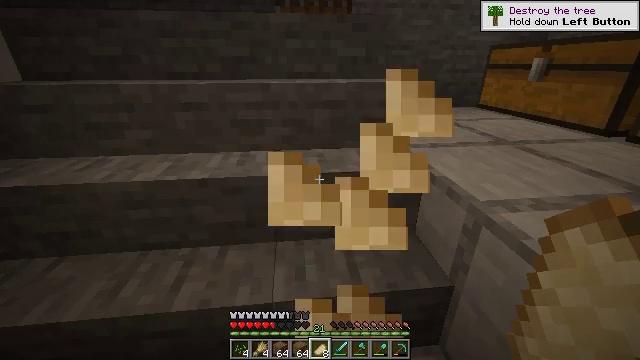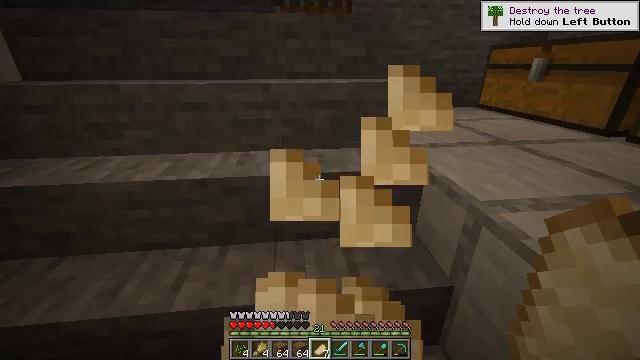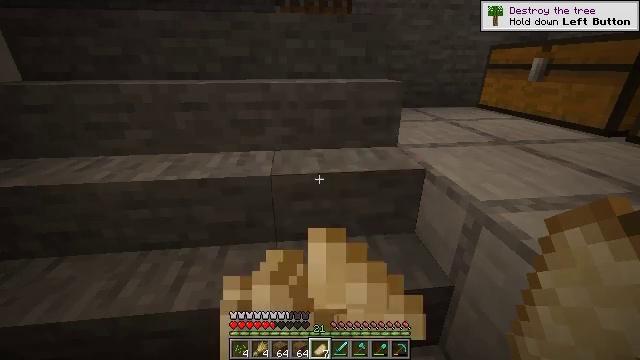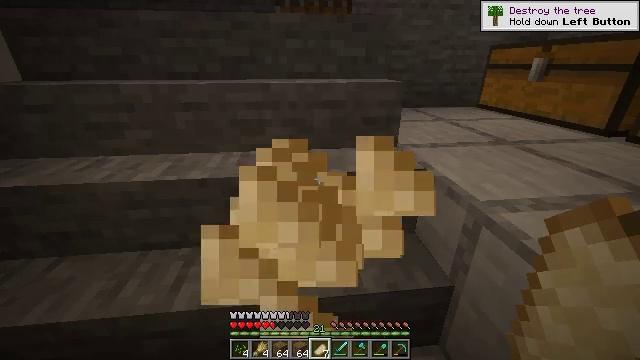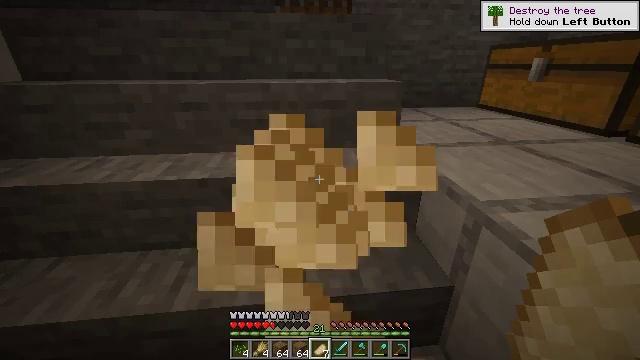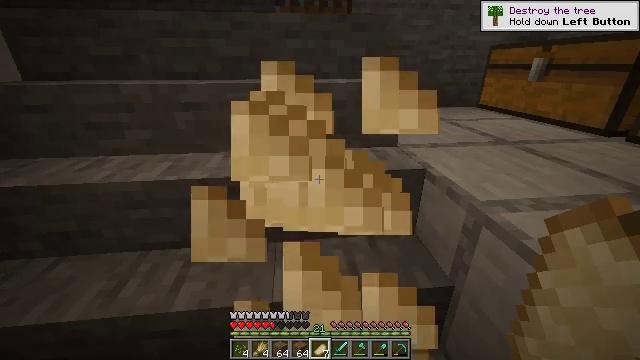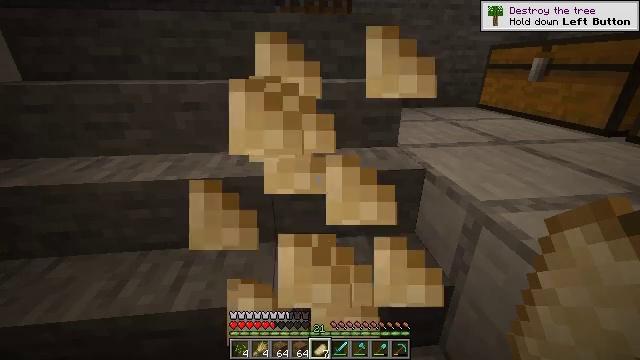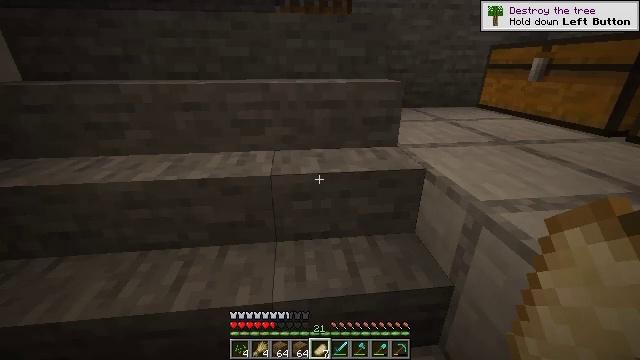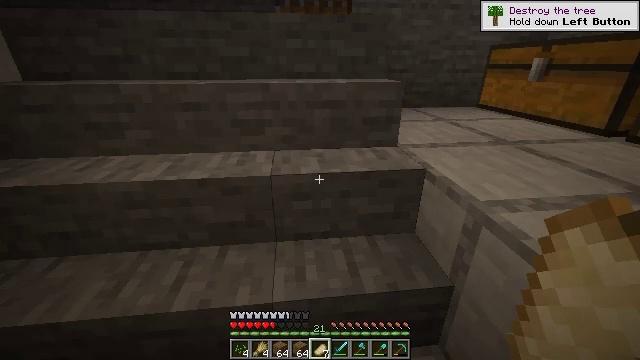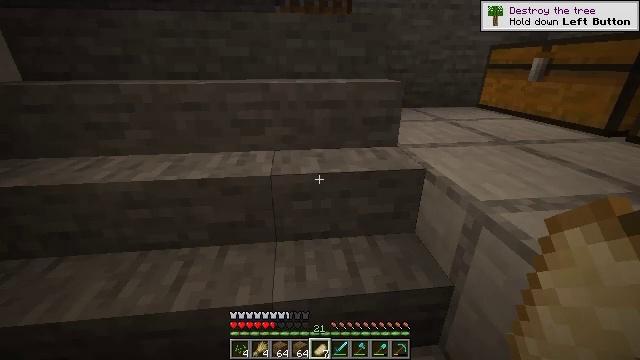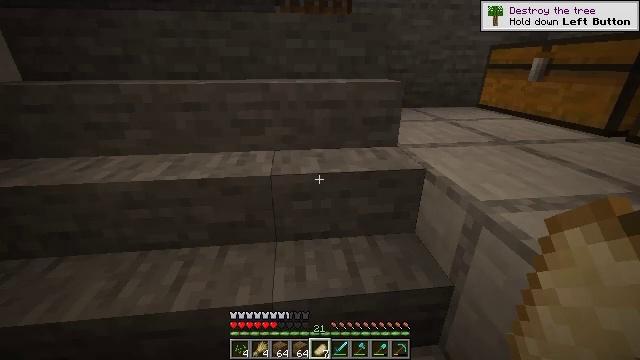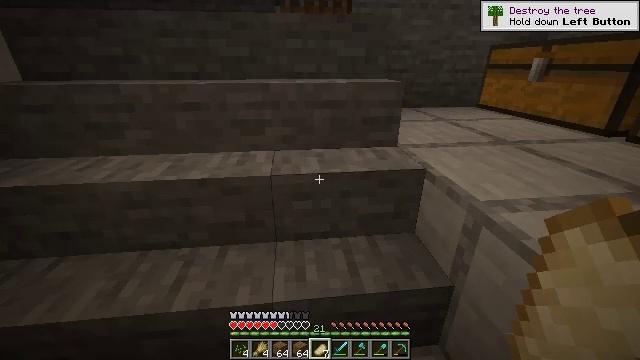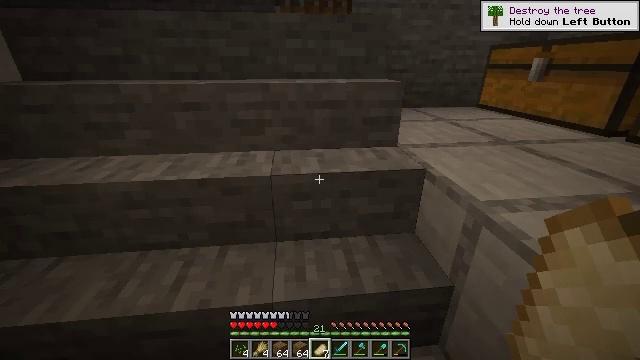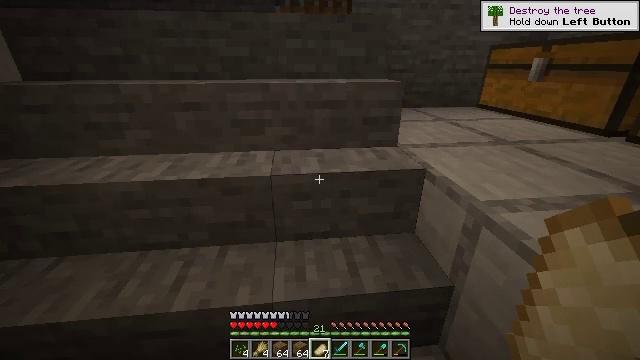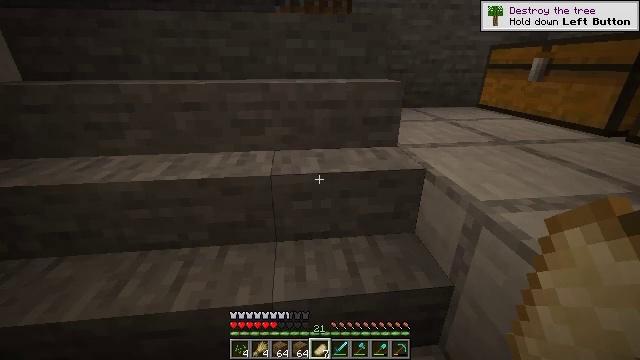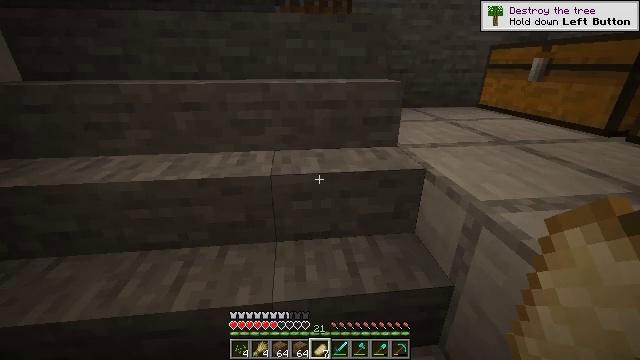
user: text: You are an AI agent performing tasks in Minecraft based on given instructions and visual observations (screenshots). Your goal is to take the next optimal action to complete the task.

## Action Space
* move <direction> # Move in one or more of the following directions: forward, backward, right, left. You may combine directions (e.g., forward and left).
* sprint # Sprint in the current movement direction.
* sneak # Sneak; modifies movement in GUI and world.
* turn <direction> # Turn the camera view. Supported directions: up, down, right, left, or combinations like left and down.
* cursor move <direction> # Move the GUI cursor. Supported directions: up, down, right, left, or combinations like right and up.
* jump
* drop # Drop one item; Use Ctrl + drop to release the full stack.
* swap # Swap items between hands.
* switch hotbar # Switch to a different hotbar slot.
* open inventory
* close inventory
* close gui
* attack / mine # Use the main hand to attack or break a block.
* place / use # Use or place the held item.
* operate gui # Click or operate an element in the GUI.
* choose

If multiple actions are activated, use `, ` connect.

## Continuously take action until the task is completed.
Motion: motion action
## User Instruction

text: Create a dispenser in the crafting table.
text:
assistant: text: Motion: use / place
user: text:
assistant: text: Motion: use / place
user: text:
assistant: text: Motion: use / place
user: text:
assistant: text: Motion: use / place
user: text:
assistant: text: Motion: use / place
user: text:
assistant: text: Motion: use / place
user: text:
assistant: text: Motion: use / place
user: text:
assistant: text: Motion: use / place
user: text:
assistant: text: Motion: use / place
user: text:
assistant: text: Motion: use / place
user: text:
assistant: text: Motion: use / place
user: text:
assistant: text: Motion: use / place
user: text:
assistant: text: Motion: use / place
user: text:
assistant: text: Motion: use / place
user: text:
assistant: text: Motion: use / place
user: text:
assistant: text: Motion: use / place
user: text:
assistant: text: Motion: use / place
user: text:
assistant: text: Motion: use / place
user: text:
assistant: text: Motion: use / place
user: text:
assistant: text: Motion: no_op
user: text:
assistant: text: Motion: no_op
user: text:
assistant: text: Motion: no_op
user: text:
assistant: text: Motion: no_op
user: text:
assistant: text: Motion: no_op
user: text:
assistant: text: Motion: no_op
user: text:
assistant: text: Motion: no_op
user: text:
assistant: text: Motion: no_op
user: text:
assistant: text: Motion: no_op
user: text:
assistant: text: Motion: no_op
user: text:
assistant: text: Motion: no_op